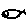
Label: fish